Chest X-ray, AP view. Patient: 25 years old, sex M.
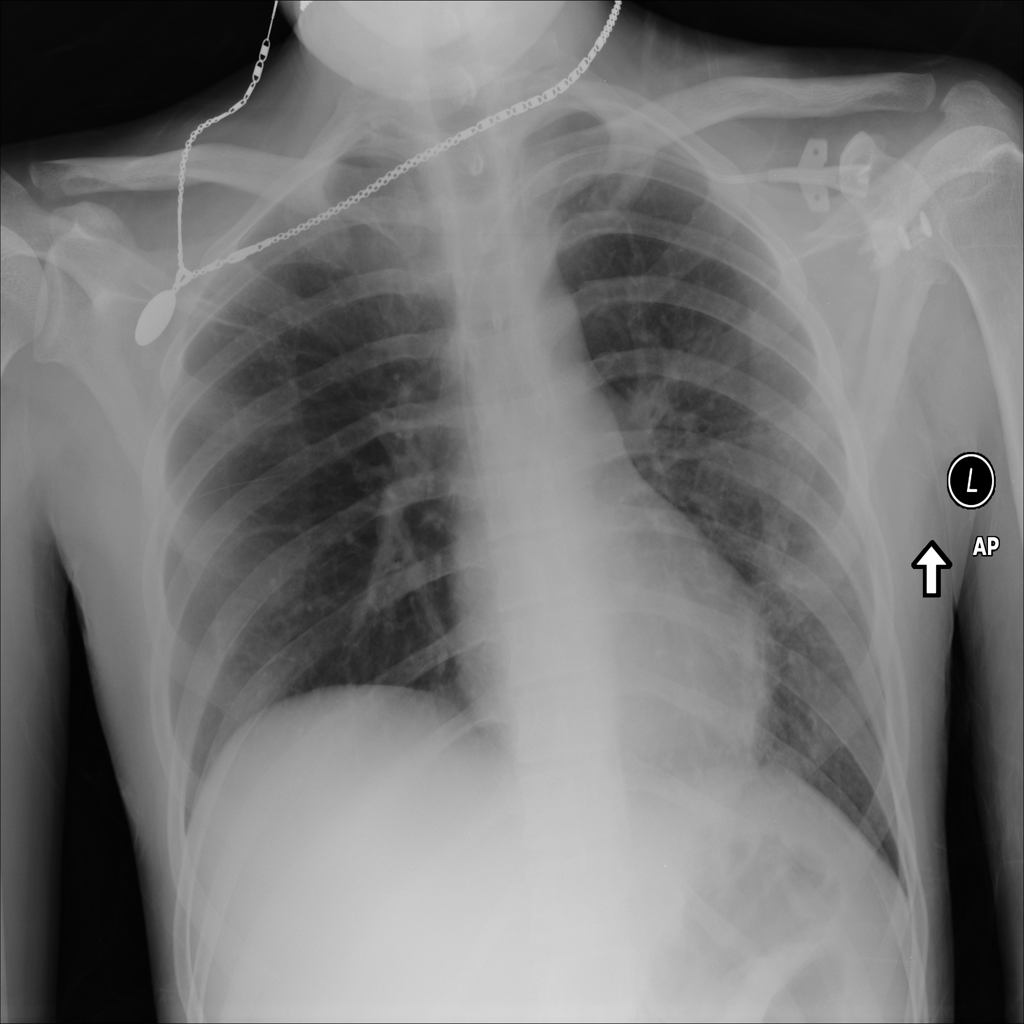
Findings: No Finding